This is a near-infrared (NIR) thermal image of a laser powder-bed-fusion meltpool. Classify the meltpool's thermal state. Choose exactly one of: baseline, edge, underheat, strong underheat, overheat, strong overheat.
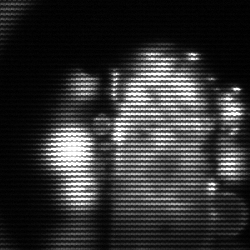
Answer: strong underheat